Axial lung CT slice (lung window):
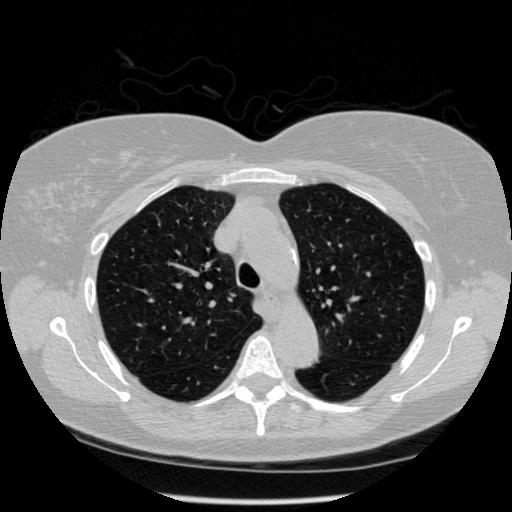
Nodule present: no